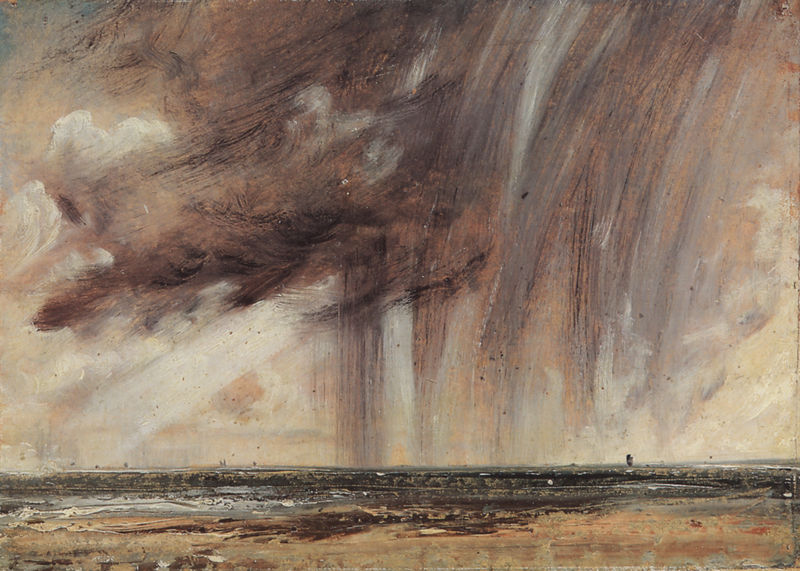
Titel: Seestück mit Regenwolken
Künstler: John Constable
Standort: London
Institution: Royal Academy of Arts
Schlagwörter: blau, dunkel, gemälde, gewitter, himmel, meer, schatten, wasser, weiß, wolken, fluss, gelb, grün, landschaft, menschen, ocker, sand, see, stadt, ufer, bewegung, braun, grau, hell, kreide, licht, lichter, orange, schwarz, skizze, rot, wolke, beige, öl, ferne, horizont, natur, weite, wind, einsam, flach, gewässer, pastos, sonne, rosa, boot, turm, bewölkt, küste, schiff, schiffe, segel, segelschiffe, strand, welle, wellen, düster, studie, abstrakt, nebel, violett, rand, sepia, ölgemälde, constable, flut, ostsee, sturm, turner, unwetter, wetter, duktus, finster, menschenleer, skyline, regen, ebbe, sonnenstrahl, strahlen, sandstrand, leuchtturm, watt, winde, schraffur, strafe, dynamik, strahl, bedrohlich, leinwand, kunst, pinsel, pinselduktus, senkrecht, karton, rau, expressiv, ölskizze, pinselstriche, atmosphäre, waagerecht, leuchtend, expression, seelandschaft, stran, farbstriche, horizontale, bleu, pinselspuren, vertikal, schütten, sgelschiffe, rgen, taifun, endlos, fahrig, bewgung, flechen, meet, faherer, regenguss, egen, impresson, hokusai, kaje, darst, platzregen, gewittet